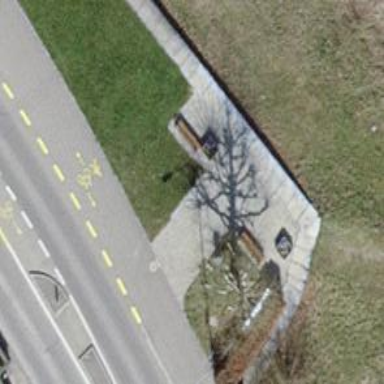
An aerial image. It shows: Bench for seating.